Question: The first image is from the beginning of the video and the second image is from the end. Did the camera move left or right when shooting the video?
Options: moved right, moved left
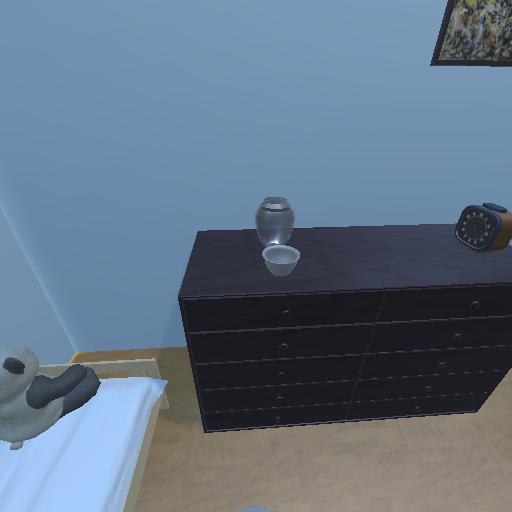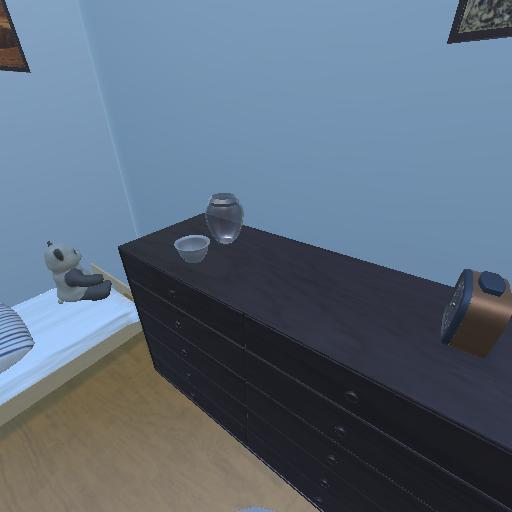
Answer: moved right